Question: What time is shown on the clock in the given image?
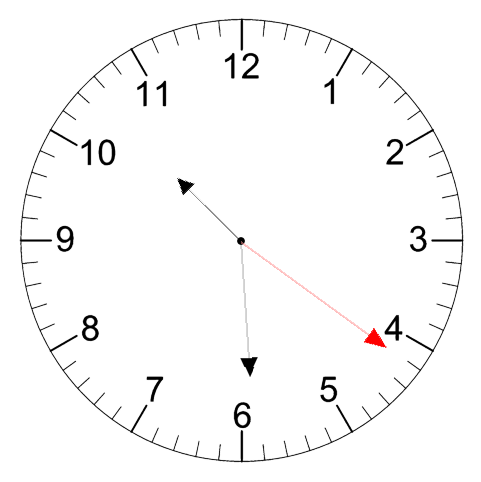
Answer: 10:29:21